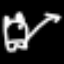
Label: frog